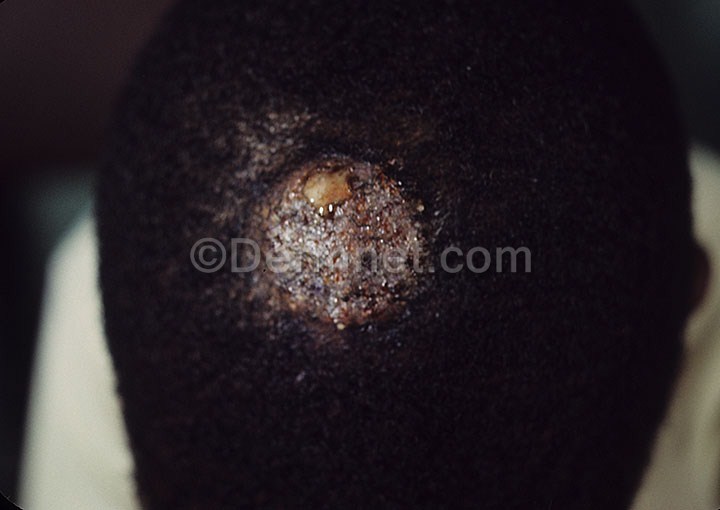
Disease: Tinea Ringworm Candidiasis and other Fungal Infections